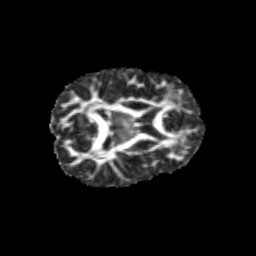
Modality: FA
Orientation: axial
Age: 10
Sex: male
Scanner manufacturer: siemens
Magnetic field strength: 3 T
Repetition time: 3.8 s
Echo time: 0.07 s